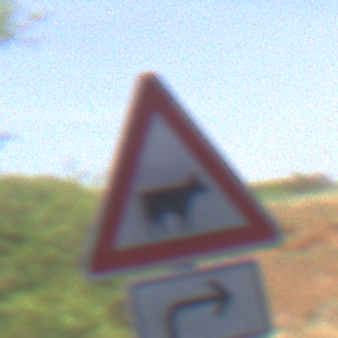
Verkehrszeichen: ViehtriebLinks
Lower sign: RichtungsangabeDurchPfeile5
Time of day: Midday
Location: Roofed (Underpass)
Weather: Clear
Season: NotSpecified
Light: Natural